Field crop: maize
Growth stage: 2
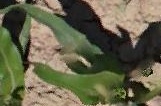
Species: maize